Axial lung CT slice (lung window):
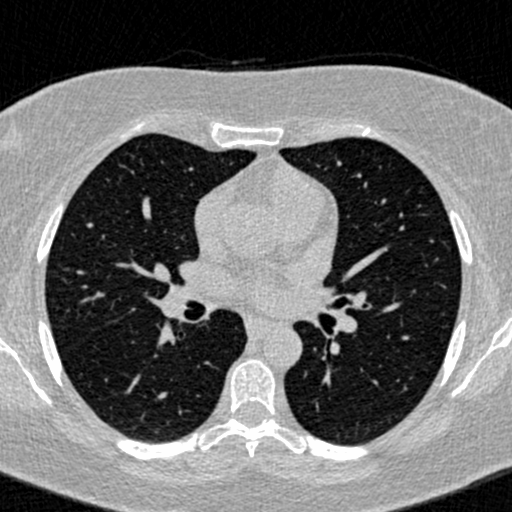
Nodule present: no